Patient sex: M
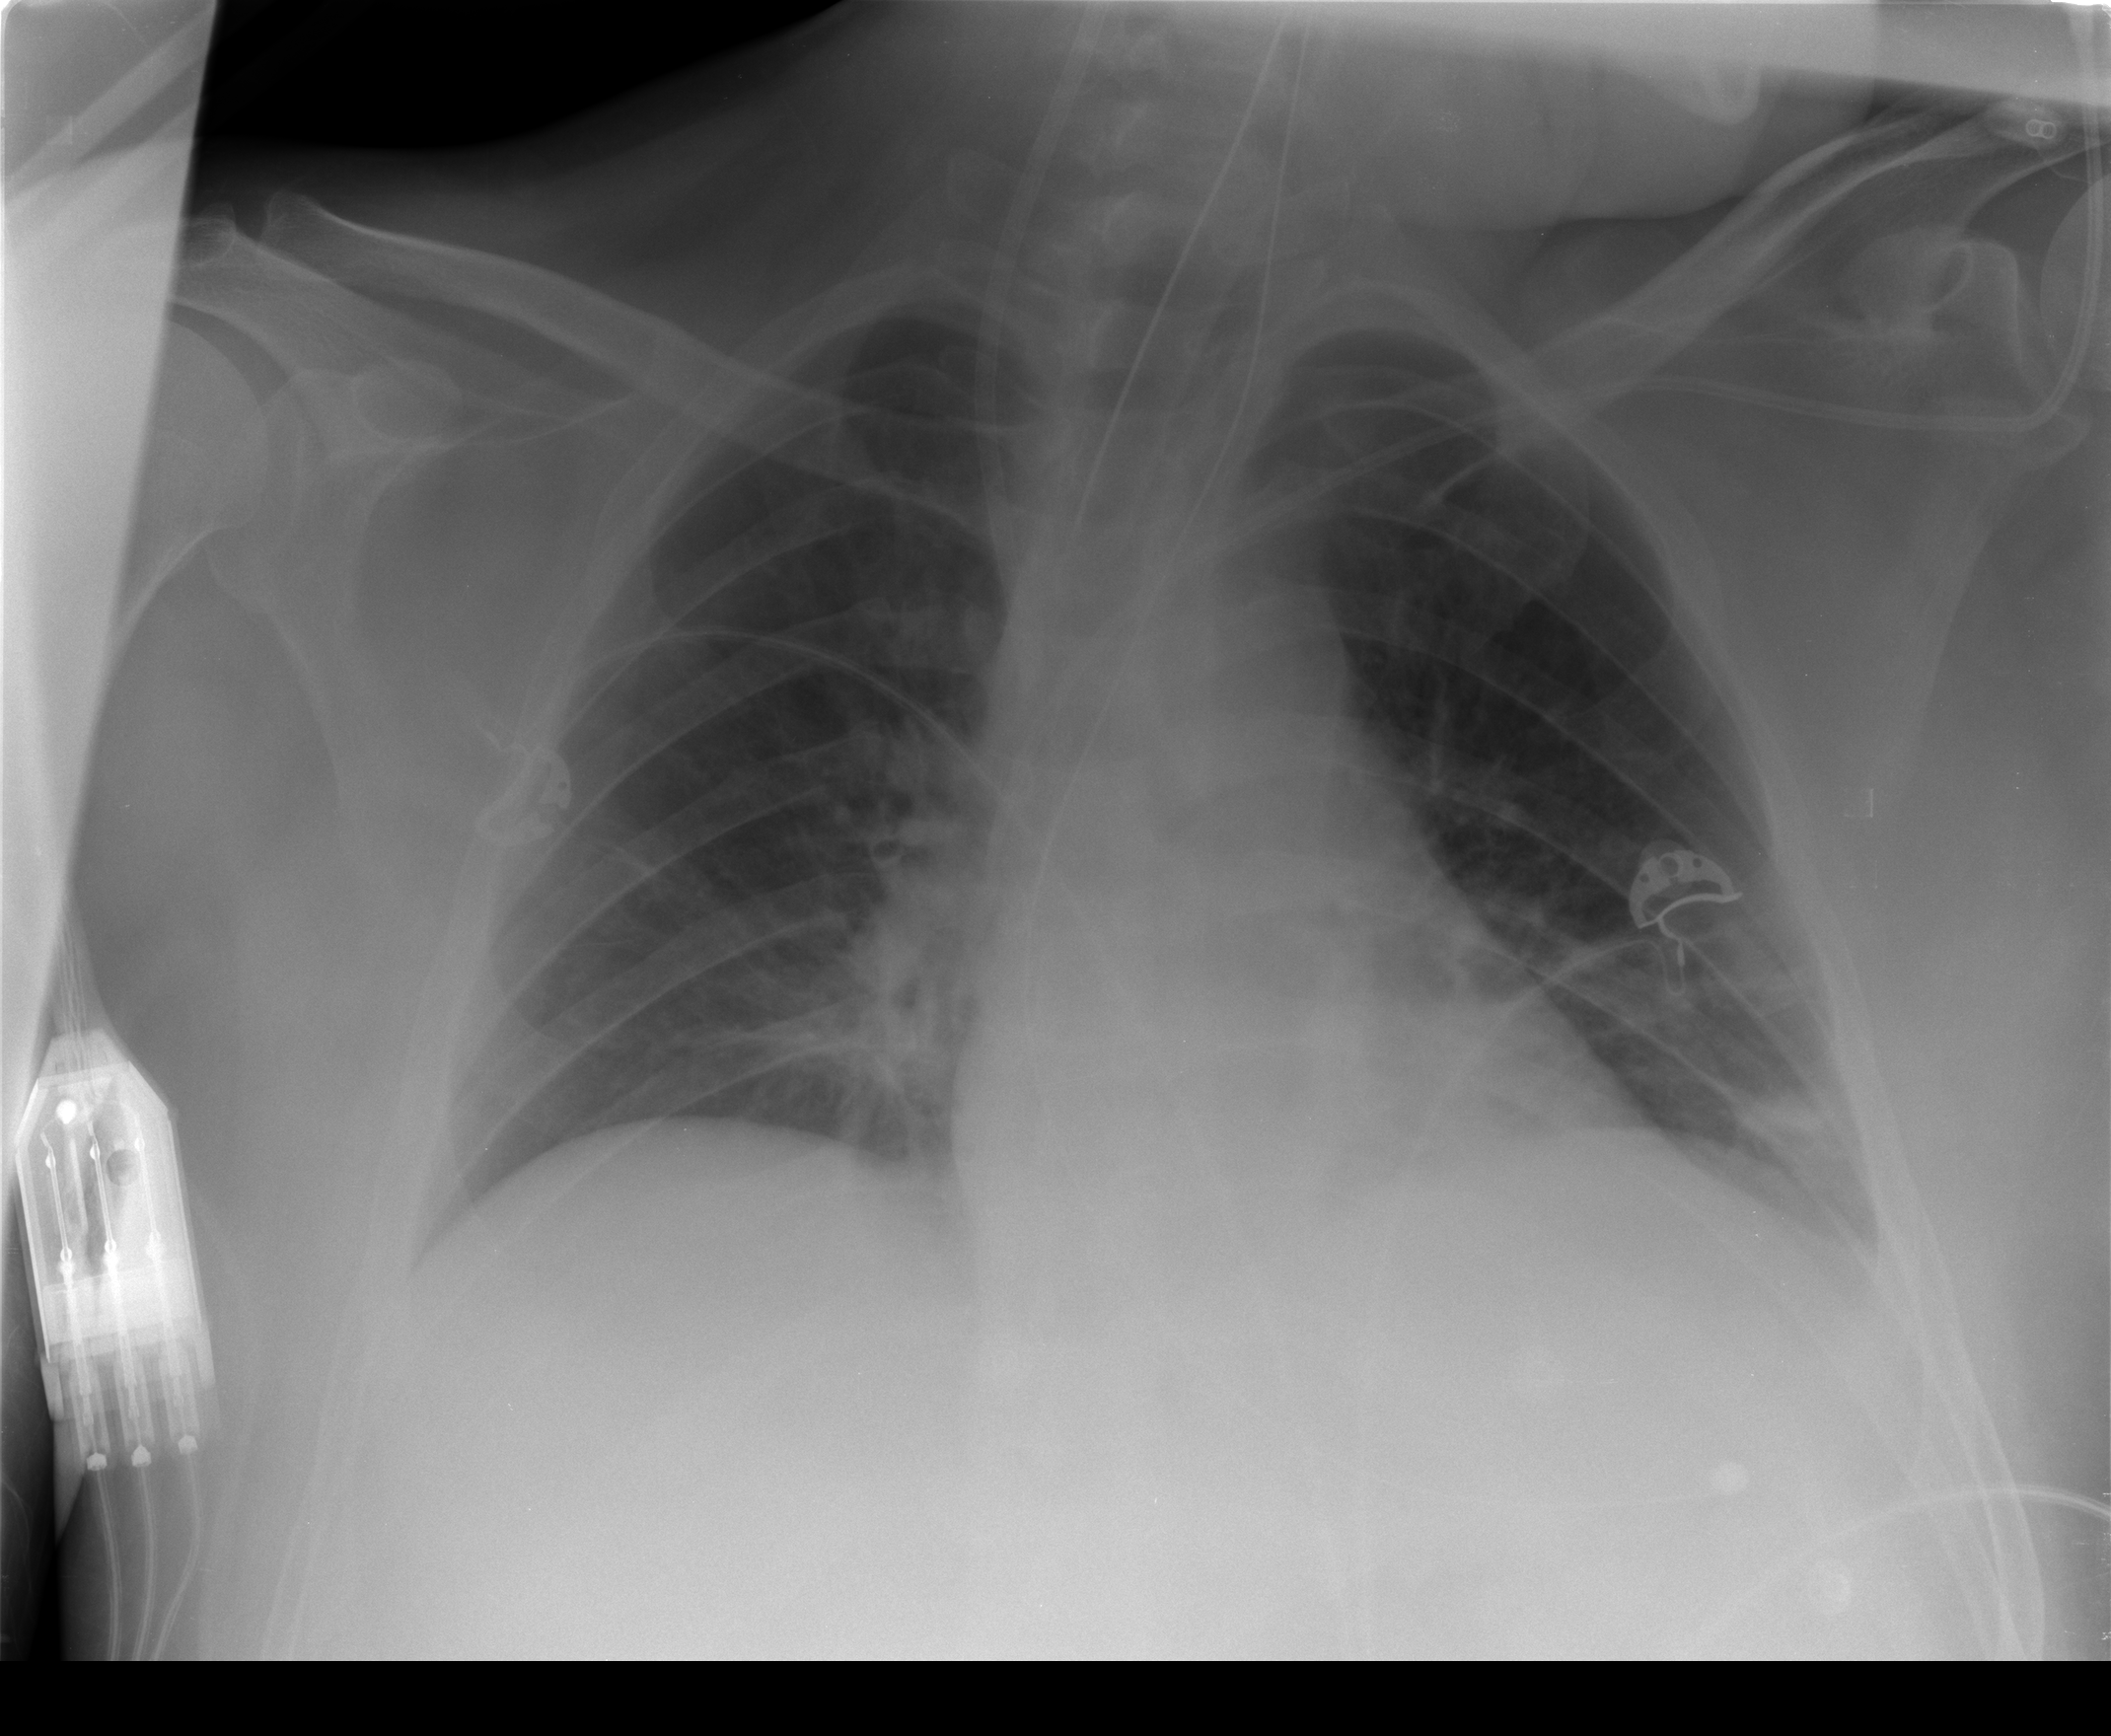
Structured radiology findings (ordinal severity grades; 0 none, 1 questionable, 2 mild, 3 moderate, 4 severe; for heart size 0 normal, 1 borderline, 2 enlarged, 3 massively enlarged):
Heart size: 0
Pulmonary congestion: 2
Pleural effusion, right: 0
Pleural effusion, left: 0
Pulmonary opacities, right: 2
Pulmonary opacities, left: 1
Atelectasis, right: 2
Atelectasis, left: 2